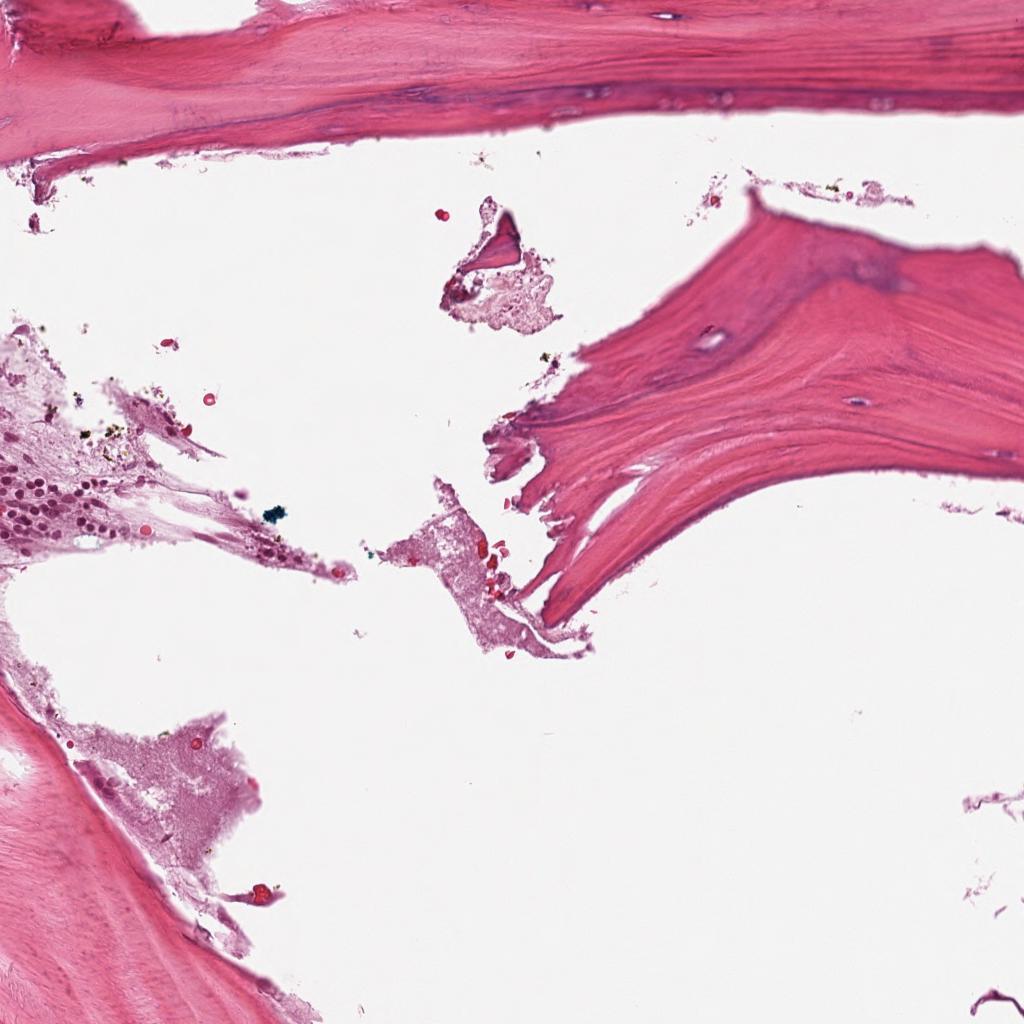
Label: Non-Tumor